Question: I am facing attached warning message in all HTTPS pages in IE browser. I know it throw this warning when some thing is requested from HTTP serer on HTTPS pages.
I checked everything. All images are pointing HTTPS links. JS files are also pointing to HTTPS links. But I don't know why this warning is still there.
And IE display this warning after loading the page not in between the loading process.
Can you guys point me in the right direction.
Thanks.

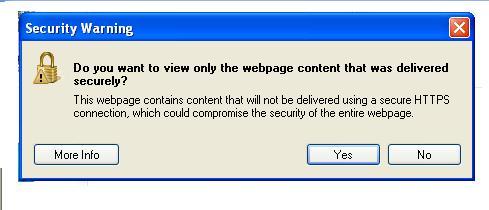
Answer: I would highly recommend installing firefox and <URL>, and use the NET panel to track your requests. Then you can find the request that is going over HTTP.
<URL> works for IE8 if you don't want to use firefox and firebug.
I really can't recommend firebug enough, it's completely awesome. Here is a screenshot of the net console in action.